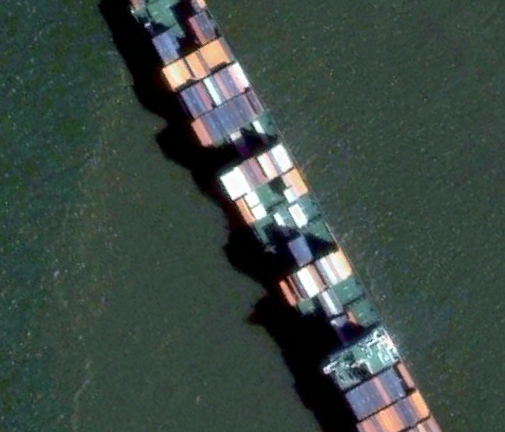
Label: Container_ship